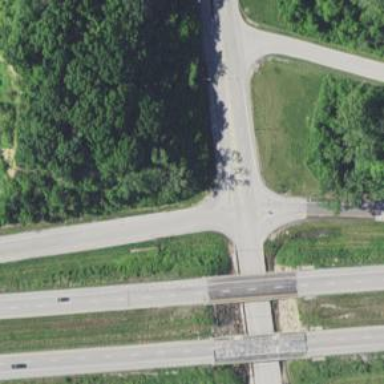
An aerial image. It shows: Secondary road with frontage road alongside.